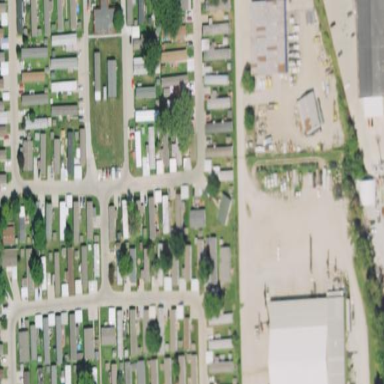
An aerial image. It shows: Residential area known as trailer park.